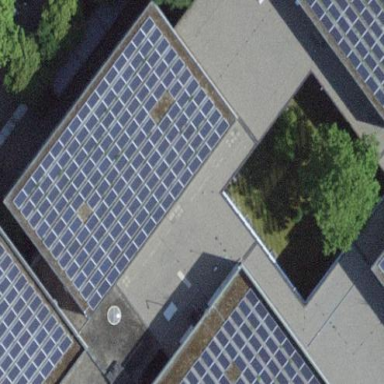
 consisting of solar photovoltaic panels."